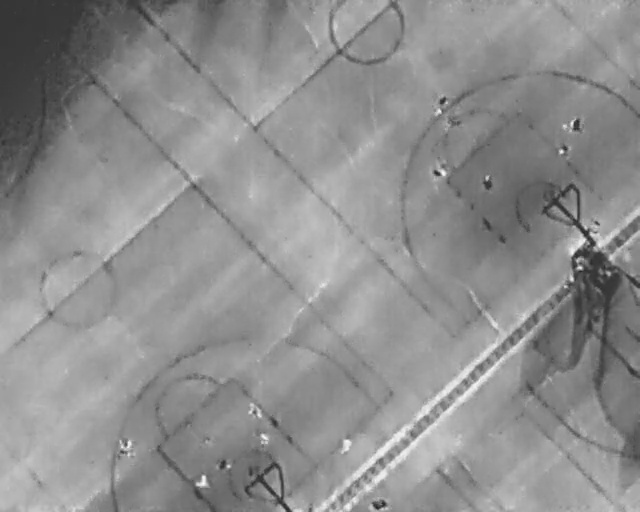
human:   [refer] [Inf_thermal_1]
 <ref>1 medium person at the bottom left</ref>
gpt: <box>[[17, 85, 20, 88, 2]]</box>

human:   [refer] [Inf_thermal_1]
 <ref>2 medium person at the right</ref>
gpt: <box>[[74, 34, 77, 36, 2], [91, 43, 94, 45, 5]]</box>

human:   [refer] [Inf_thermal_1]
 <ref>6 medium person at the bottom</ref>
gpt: <box>[[38, 78, 41, 81, 140], [39, 84, 42, 87, 2], [52, 86, 55, 88, 21], [33, 88, 36, 92, 2], [30, 92, 32, 95, 2], [57, 96, 59, 100, 2]]</box>

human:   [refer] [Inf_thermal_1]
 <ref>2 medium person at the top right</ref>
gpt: <box>[[88, 22, 91, 25, 2], [86, 28, 89, 30, 2]]</box>